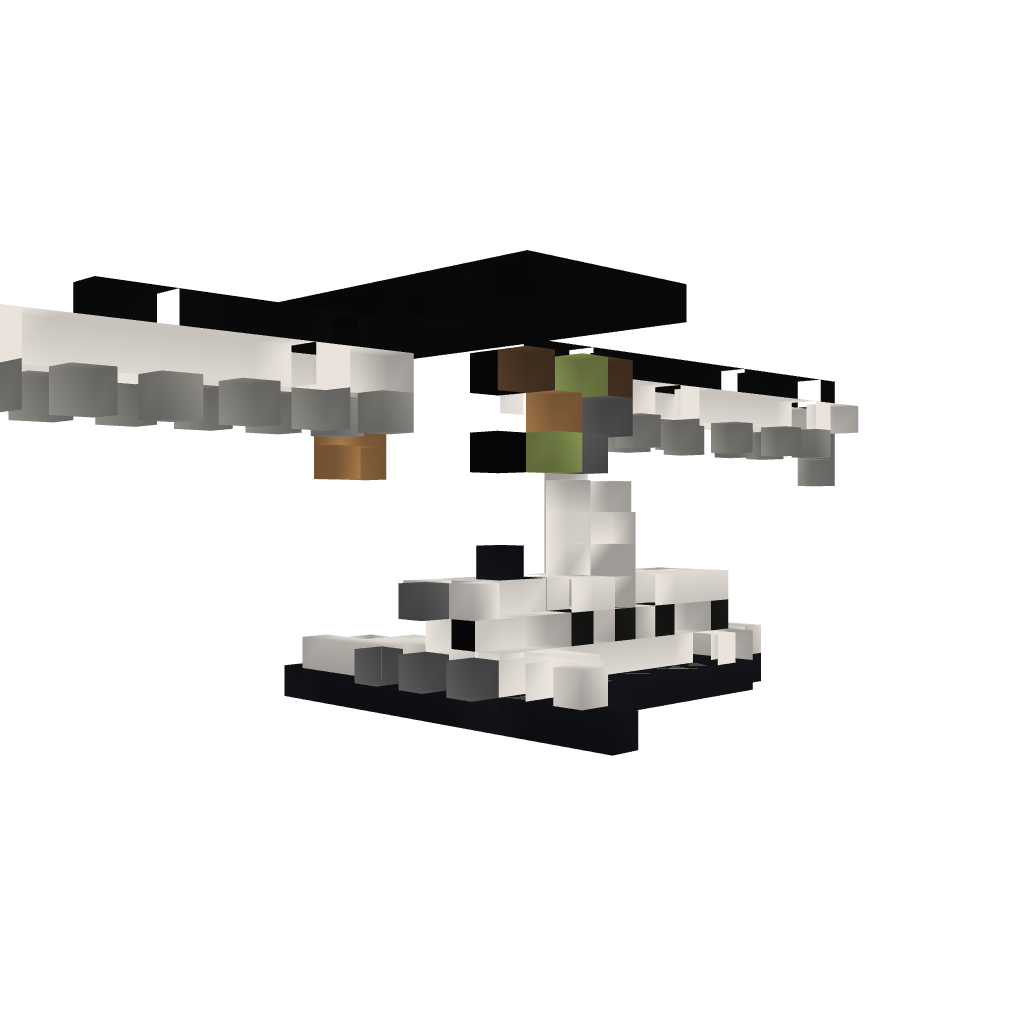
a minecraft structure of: space lab